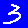
Digit: 3